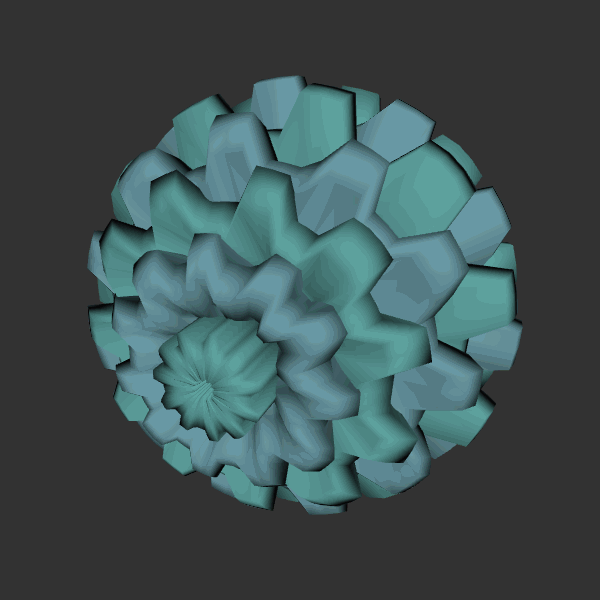
Background: dark